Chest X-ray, PA view. Patient: 52 years old, sex F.
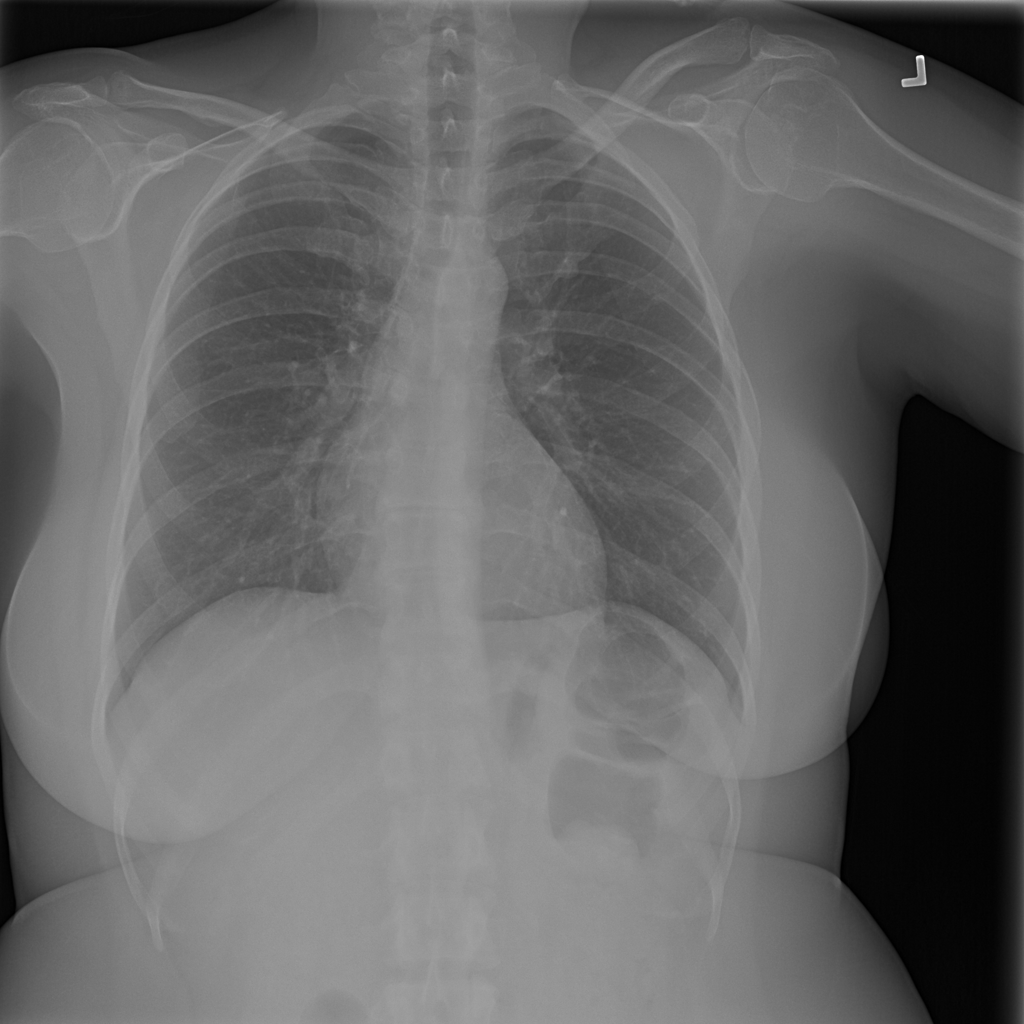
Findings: No Finding